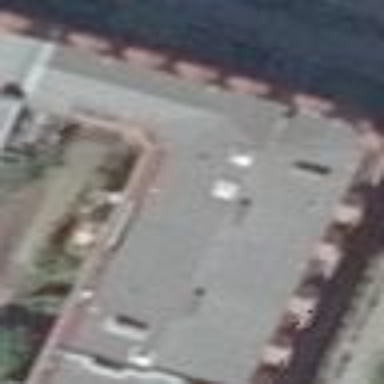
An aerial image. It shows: Apartment building with double saltbox roof shape.